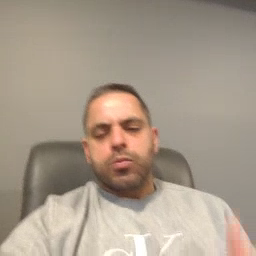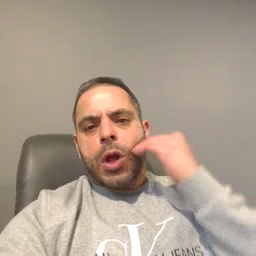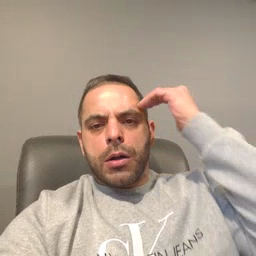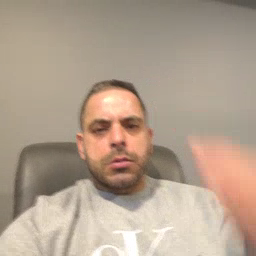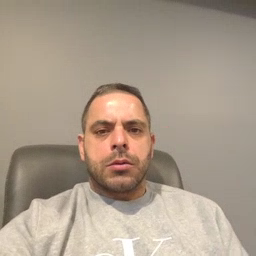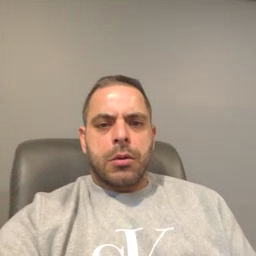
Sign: head